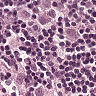
Metastatic tissue present: yes